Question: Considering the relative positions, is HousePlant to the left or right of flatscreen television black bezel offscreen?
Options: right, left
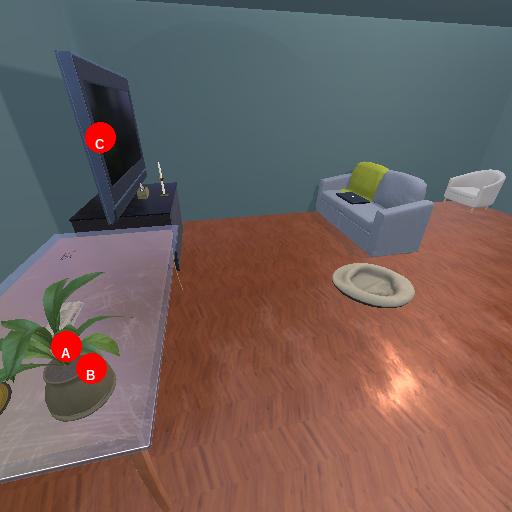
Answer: right